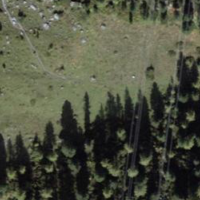
EUNIS habitat code: 23
Species observed at this site:
Nucifraga caryocatactes